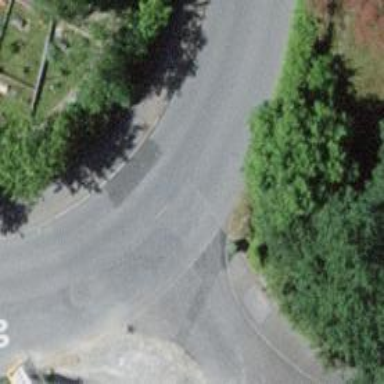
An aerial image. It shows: Kerb serving as barrier.